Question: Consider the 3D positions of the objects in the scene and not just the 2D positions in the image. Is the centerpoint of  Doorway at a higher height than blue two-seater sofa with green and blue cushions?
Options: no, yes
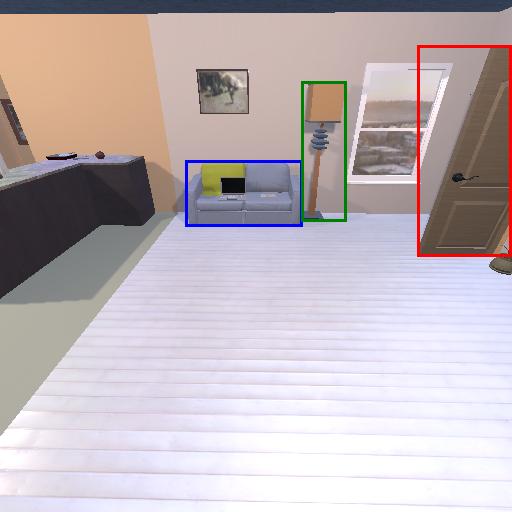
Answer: no